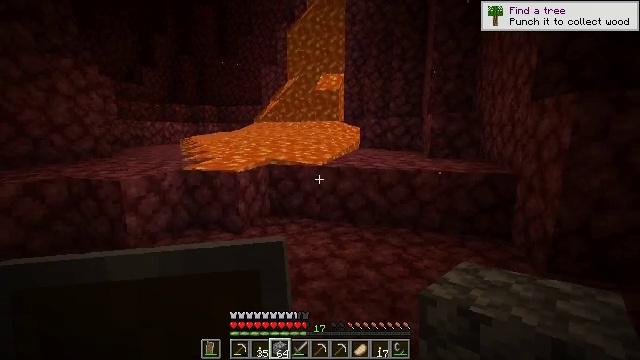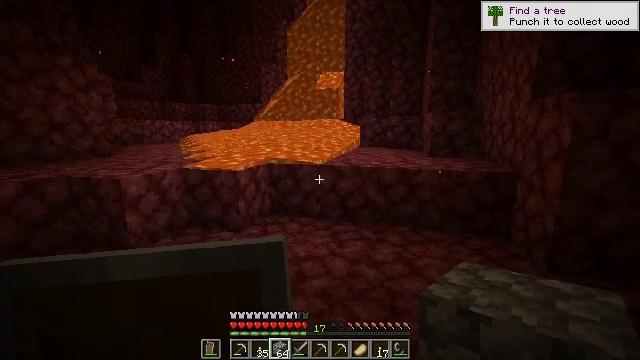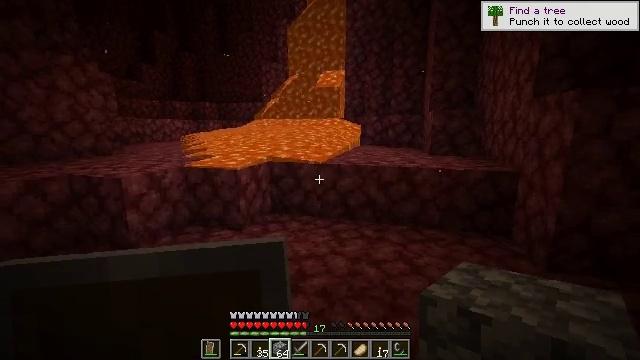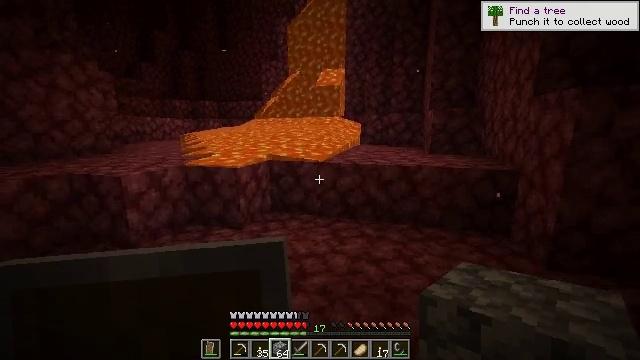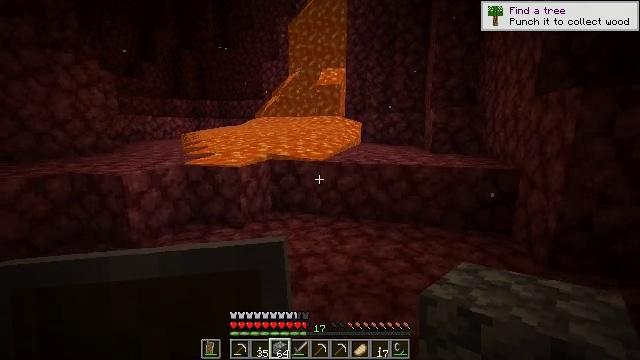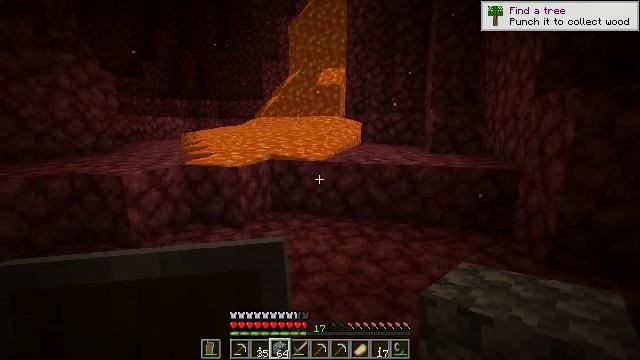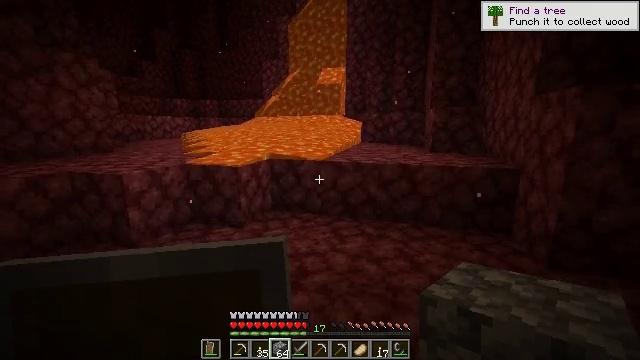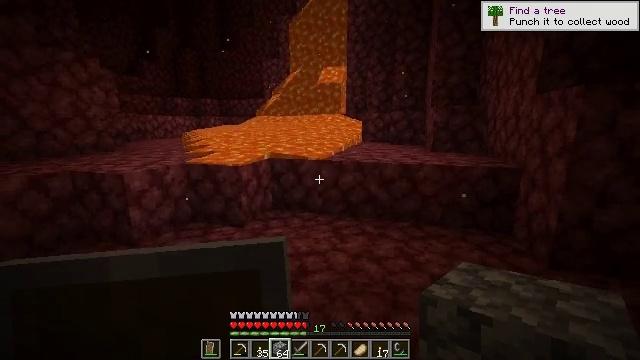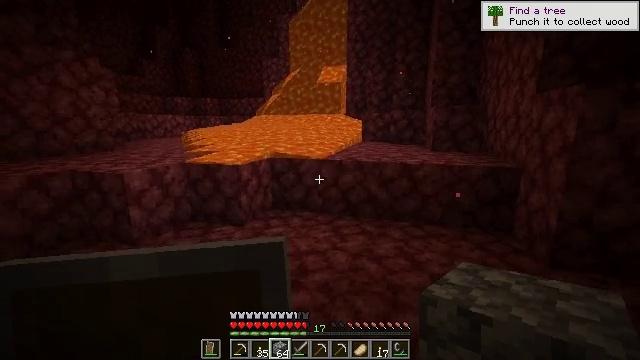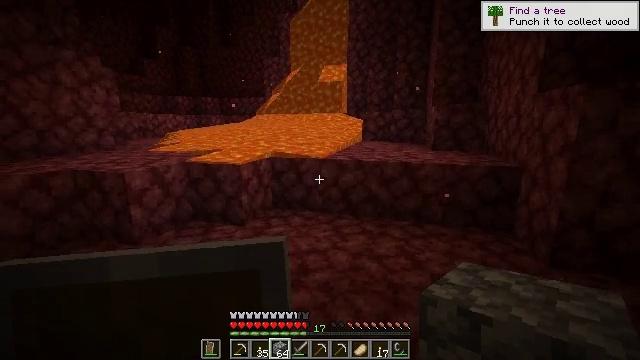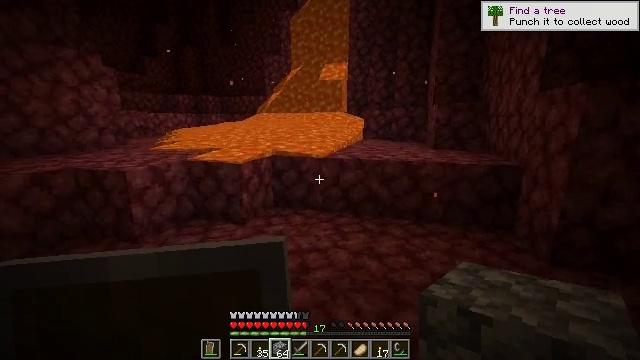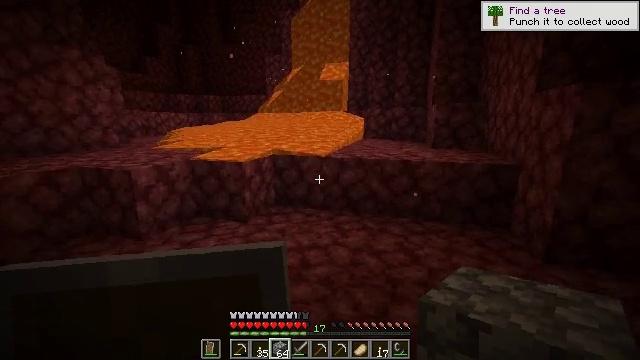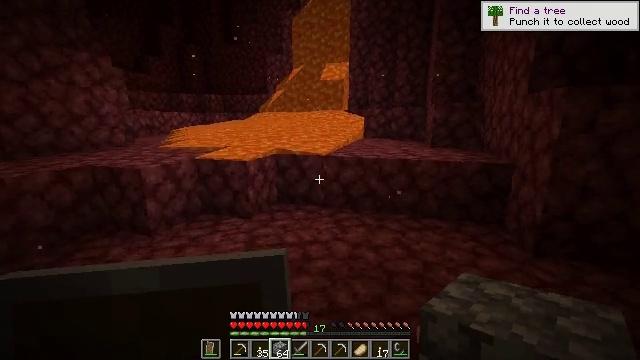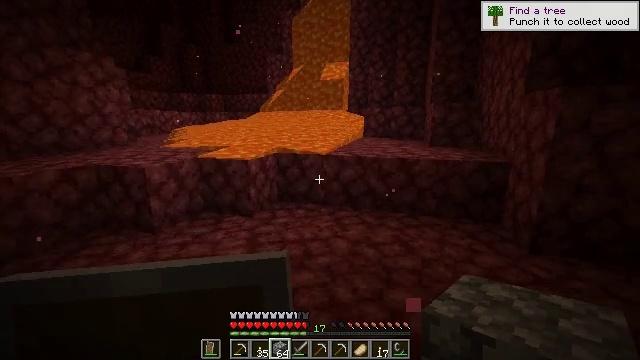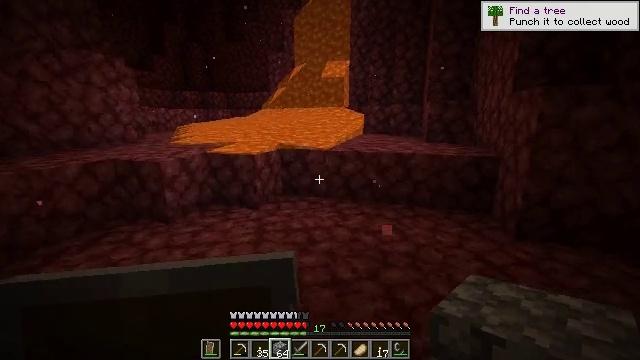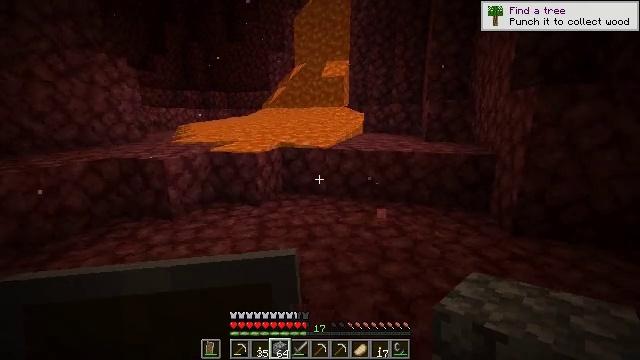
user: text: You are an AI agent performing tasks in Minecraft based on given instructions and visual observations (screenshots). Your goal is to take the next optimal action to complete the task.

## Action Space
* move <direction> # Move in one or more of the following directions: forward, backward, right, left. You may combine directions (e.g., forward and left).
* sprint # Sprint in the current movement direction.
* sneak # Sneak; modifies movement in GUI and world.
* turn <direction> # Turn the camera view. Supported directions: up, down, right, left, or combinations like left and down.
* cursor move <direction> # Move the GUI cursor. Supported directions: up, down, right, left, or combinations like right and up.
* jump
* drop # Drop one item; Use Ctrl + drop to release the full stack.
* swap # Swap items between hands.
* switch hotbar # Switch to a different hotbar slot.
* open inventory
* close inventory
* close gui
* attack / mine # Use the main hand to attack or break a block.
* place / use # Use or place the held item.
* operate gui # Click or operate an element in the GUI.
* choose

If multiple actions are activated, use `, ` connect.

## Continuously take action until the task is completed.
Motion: motion action
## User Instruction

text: Collect netherrack in the Nether.
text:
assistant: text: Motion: no_op
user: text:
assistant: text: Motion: no_op
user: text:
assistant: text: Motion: no_op
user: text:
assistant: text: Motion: no_op
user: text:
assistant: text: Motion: no_op
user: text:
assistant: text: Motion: no_op
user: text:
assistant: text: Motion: no_op
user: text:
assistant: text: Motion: no_op
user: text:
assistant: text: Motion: no_op
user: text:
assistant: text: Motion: no_op
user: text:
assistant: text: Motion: move back
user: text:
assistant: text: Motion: move back
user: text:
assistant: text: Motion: move back
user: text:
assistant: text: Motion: move back
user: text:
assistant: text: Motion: move back
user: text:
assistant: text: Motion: move back
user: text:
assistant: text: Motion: move back
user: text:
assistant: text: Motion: move back
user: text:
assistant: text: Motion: move back
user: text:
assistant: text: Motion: move back
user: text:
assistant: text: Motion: move back
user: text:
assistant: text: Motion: move back
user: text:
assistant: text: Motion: no_op
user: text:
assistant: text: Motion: no_op
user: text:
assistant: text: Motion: no_op
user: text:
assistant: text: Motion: no_op
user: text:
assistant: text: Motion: no_op
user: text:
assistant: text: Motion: no_op
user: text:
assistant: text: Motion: no_op
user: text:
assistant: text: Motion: no_op